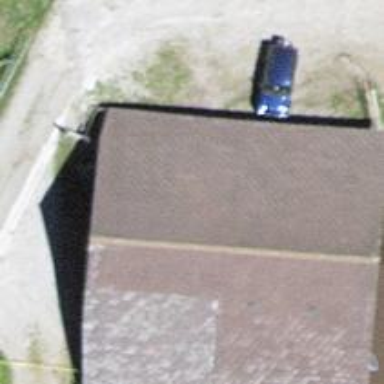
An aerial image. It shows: Farm auxiliary building.